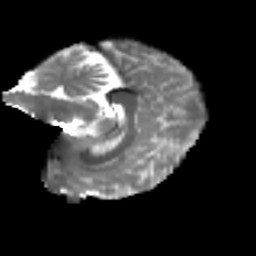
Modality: T2w
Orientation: sagittal
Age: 28
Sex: female
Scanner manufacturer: ge
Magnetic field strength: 3 T
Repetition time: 7.8 s
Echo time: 0.0606 s